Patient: sex F, age 41
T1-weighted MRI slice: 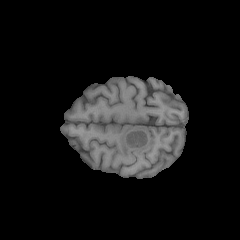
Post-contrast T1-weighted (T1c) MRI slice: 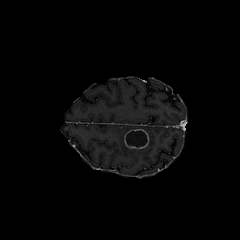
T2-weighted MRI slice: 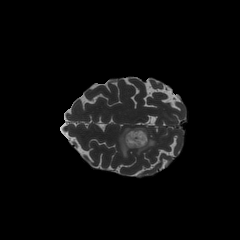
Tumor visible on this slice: yes
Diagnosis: Glioblastoma, IDH-wildtype
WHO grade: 4